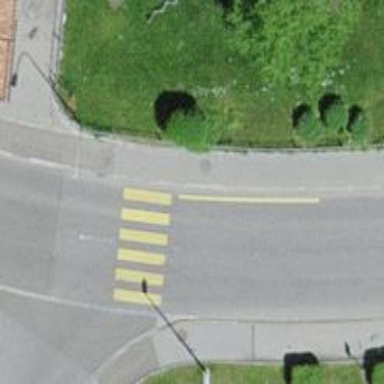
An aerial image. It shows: Zebra crossing on the road.